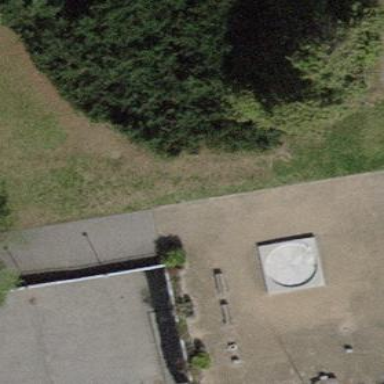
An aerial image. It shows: Fire station with flat roof.